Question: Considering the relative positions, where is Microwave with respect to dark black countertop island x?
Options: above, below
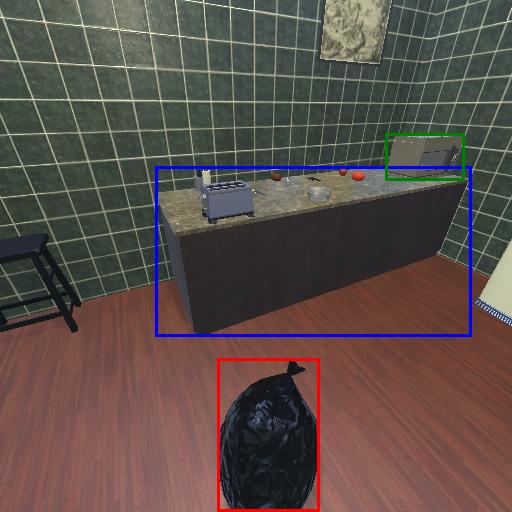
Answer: above